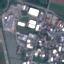
Land use / land cover: Industrial